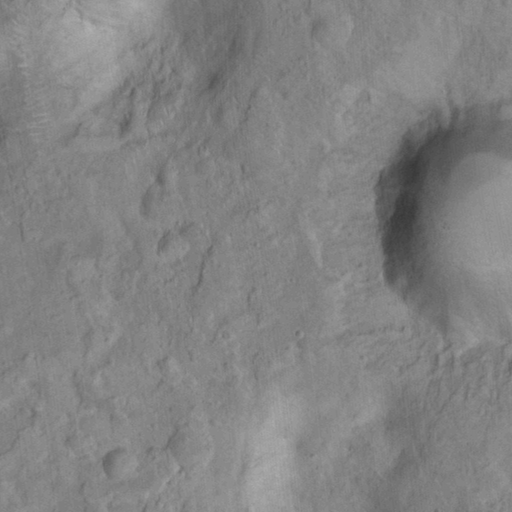
Classes present: Background, Cone